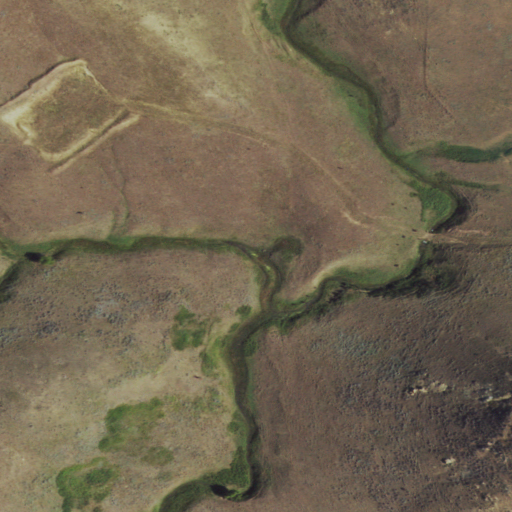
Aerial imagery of valley in Wyoming named Bourret Draw containing shrub, grassland, and woody wetlands